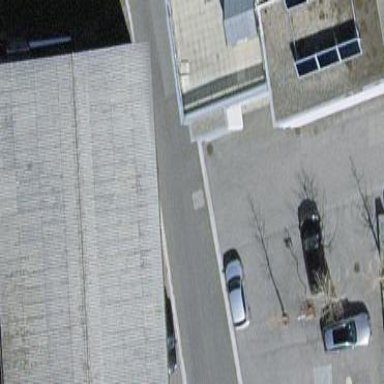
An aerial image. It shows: Warehouse building.